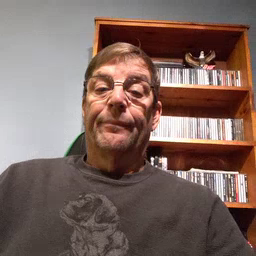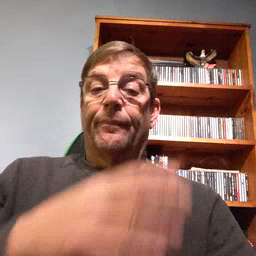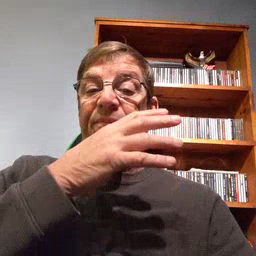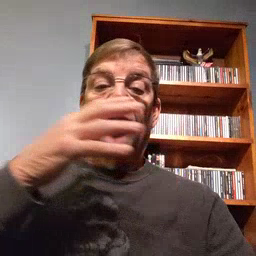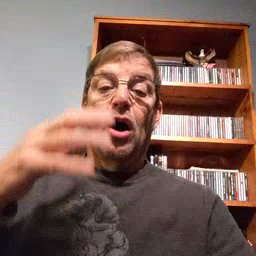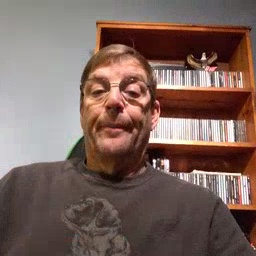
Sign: farm